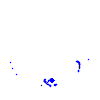
Particle: kaon